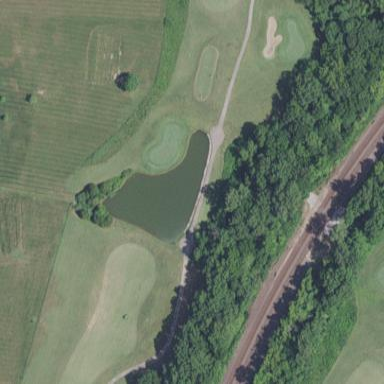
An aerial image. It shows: Picturesque scene of golf course with lateral water hazard.